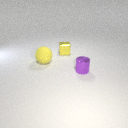
large yellow rubber sphere to the left of small purple metal cylinder